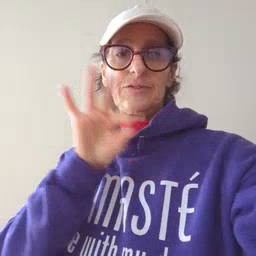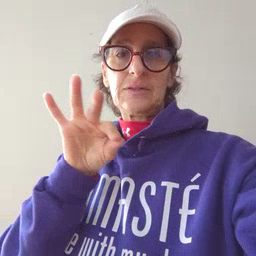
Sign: frenchfries